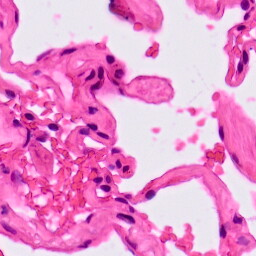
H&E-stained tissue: Lung